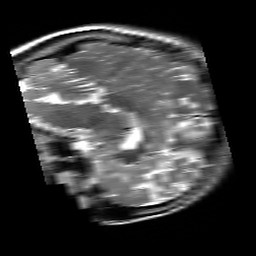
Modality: T2w
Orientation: sagittal
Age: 19
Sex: female
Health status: healthy
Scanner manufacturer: siemens
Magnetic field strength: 3 T
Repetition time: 4.01 s
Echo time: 0.116 s